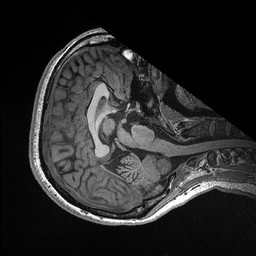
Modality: T1w
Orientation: axial
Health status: healthy
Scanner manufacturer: siemens
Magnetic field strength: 3 T
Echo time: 0.00298 s